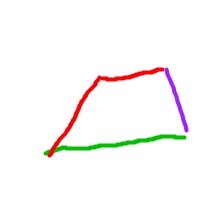
Shape: trapezoid